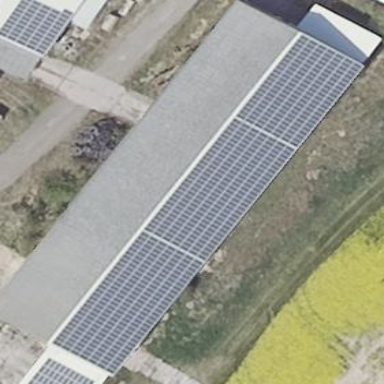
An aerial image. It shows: Gabled roof of grey-colored farm auxiliary building with its roof oriented along the structure.